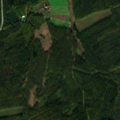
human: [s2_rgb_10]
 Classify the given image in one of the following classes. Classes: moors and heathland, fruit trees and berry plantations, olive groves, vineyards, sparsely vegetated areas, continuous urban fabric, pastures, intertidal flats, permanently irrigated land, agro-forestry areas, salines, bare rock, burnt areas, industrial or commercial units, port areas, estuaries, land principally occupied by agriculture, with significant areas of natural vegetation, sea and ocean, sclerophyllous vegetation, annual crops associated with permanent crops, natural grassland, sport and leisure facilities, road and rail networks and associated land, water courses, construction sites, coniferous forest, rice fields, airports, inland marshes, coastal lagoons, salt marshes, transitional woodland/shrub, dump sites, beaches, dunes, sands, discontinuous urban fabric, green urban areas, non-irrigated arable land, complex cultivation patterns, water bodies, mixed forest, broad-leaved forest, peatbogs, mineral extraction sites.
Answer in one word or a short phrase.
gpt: coniferous forest, mixed forest